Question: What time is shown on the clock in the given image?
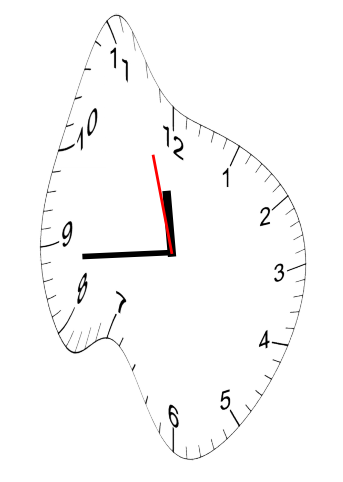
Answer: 11:43:57